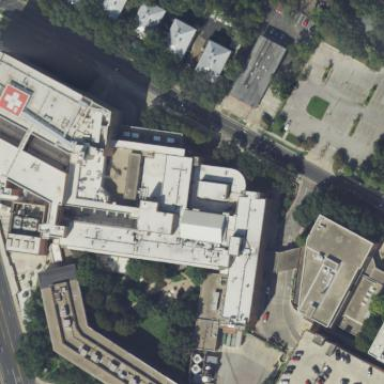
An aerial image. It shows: Hospital building.